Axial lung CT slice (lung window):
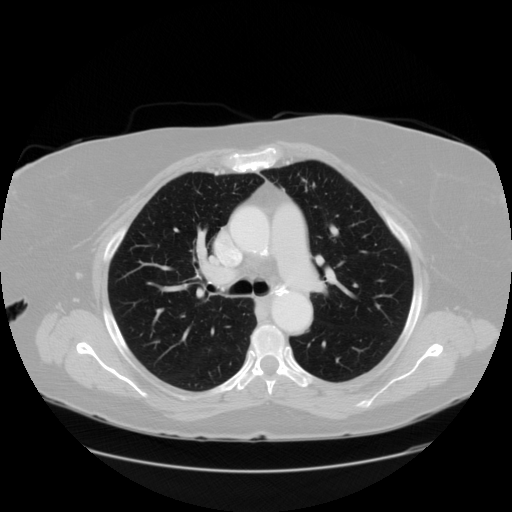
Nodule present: no